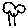
Label: tree